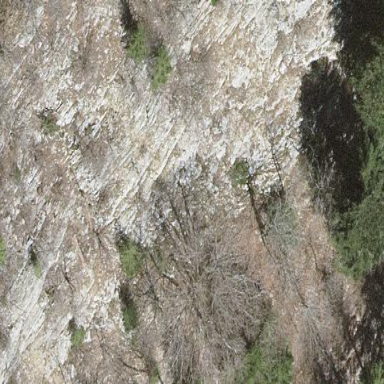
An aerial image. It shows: Landscape of bare rock.